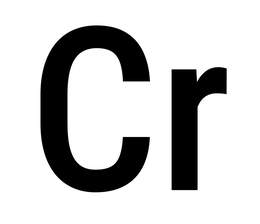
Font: Roboto_Condensed_Medium